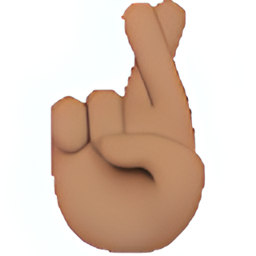
Name: hand with index and middle fingers crossed
Emoji: 🤞🏽
Group: People & Body
Sub-group: hand-fingers-partial